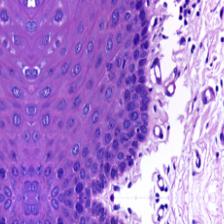
Diagnosis: Normal